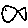
Label: fish